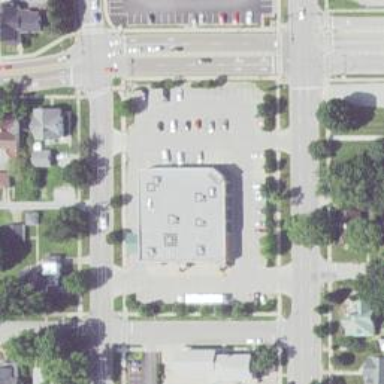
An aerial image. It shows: Pharmacy providing healthcare services.